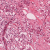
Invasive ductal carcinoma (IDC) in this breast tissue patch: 1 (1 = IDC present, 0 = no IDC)